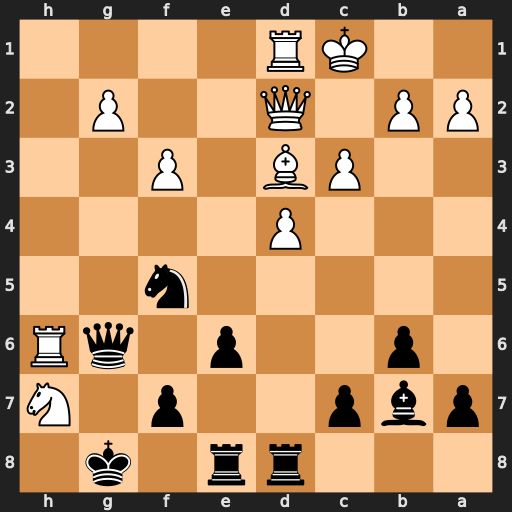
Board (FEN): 3rr1k1/pbp2p1N/1p2p1qR/5n2/3P4/2PB1P2/PP1Q2P1/2KR4
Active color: b
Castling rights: -
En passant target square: -
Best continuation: Qxh6 Qxh6 Nxh6